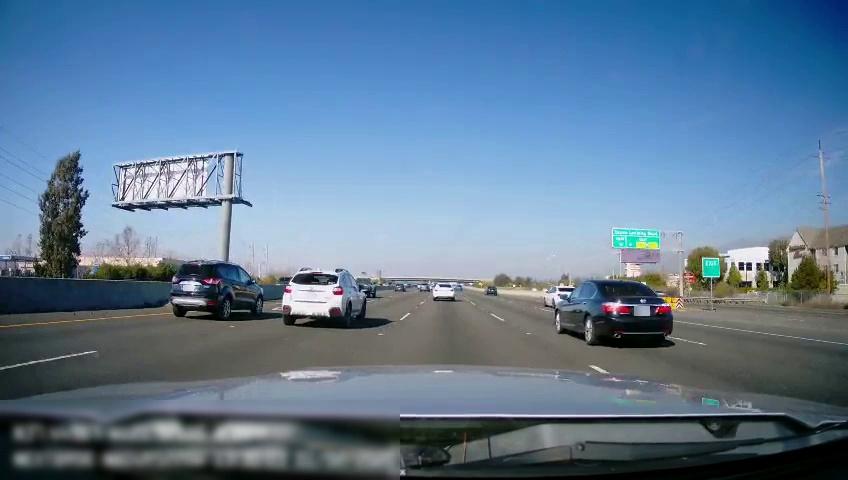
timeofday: Day
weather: Sunny
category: Drivable Space
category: Vehicles | SUV
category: Vehicles | Car
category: Vehicles | Car
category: Vehicles | SUV
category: Vehicles | Car
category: Vehicles | Car
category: Vehicles | Car
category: Vehicles | Truck
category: Vehicles | SUV
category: Vehicles | SUV
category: Vehicles | Car
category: Lanes | Current Lane
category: Lanes | Current Lane
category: Lanes | Alternate Lane
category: Lanes | Alternate Lane
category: Lanes | Alternate Lane
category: Lanes | Alternate Lane
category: Traffic | Signs
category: Traffic | Signs